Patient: sex M, age 36
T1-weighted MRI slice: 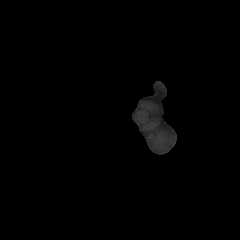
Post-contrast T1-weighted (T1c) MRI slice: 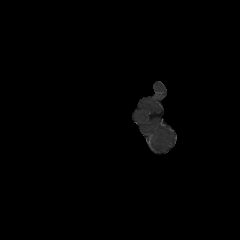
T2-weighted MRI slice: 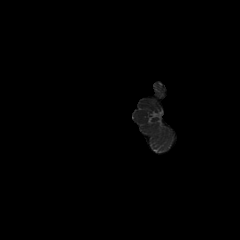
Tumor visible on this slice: no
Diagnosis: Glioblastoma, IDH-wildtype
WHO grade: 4